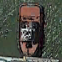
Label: Towing_vessel